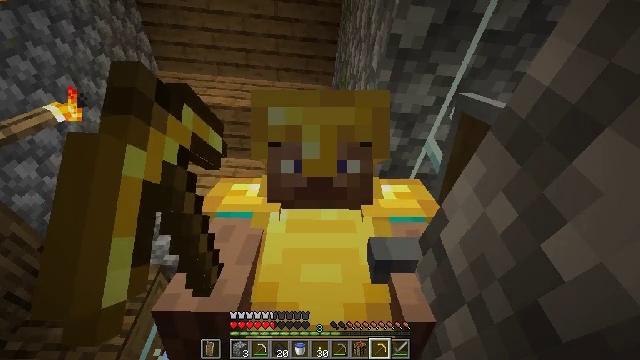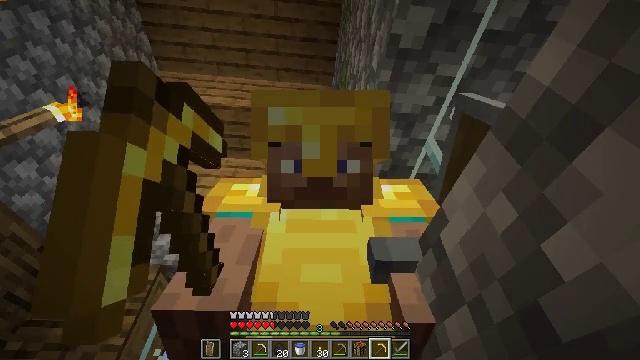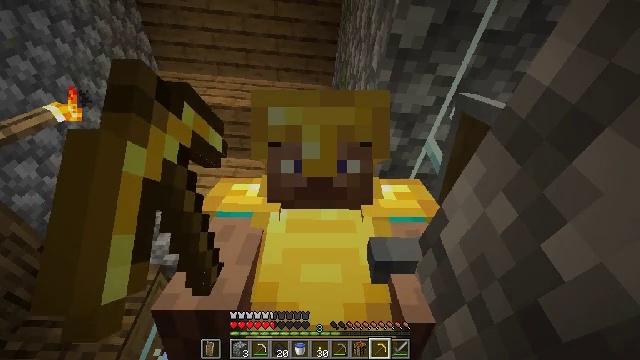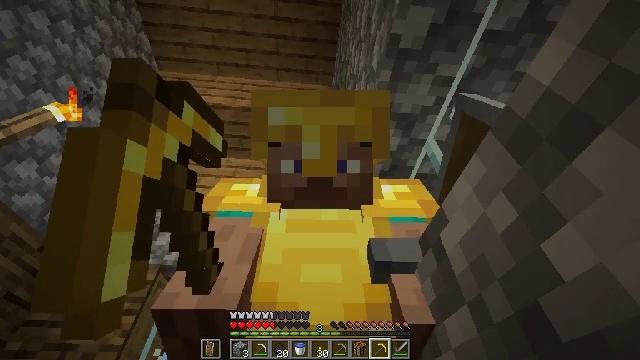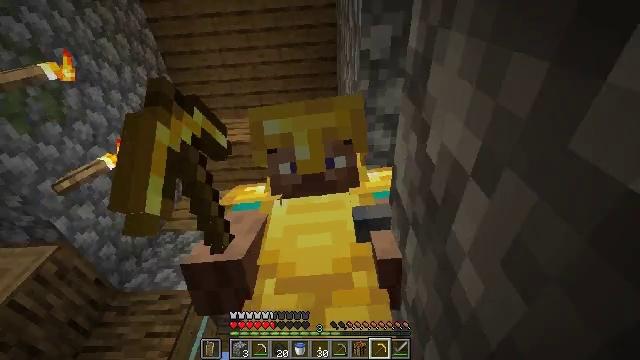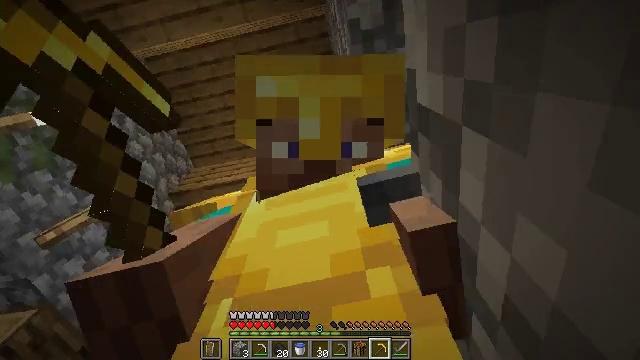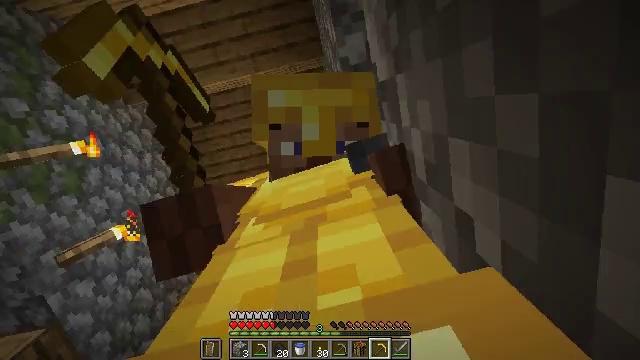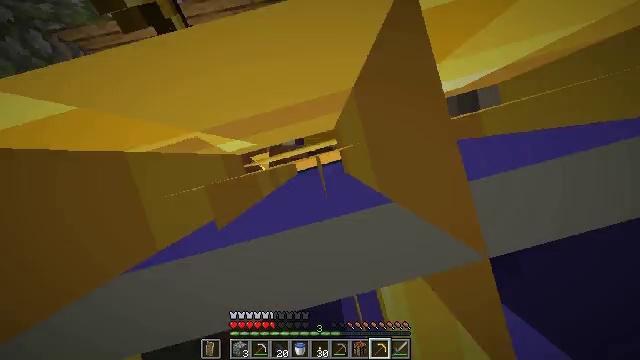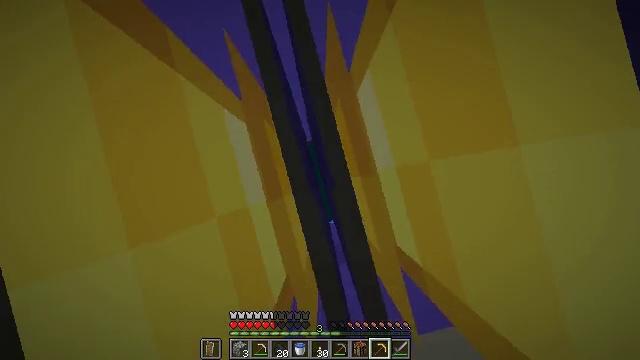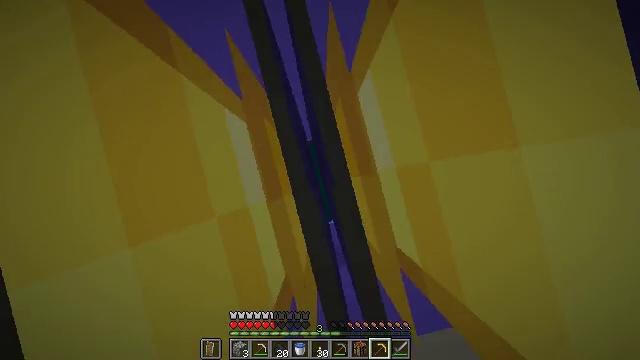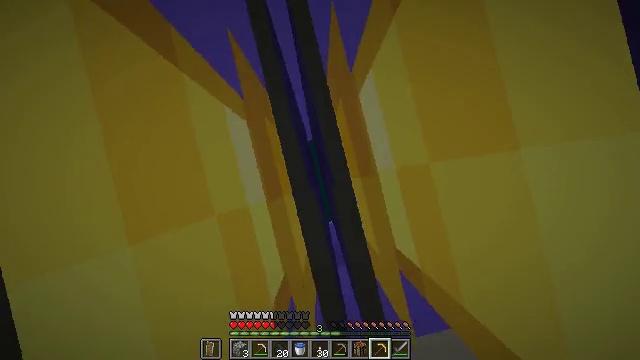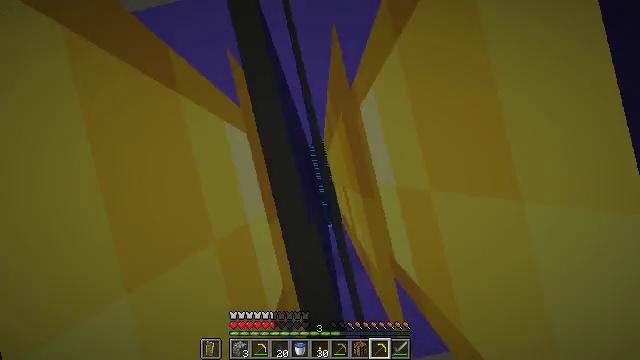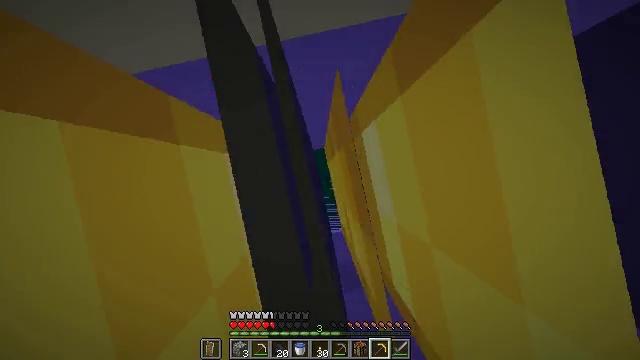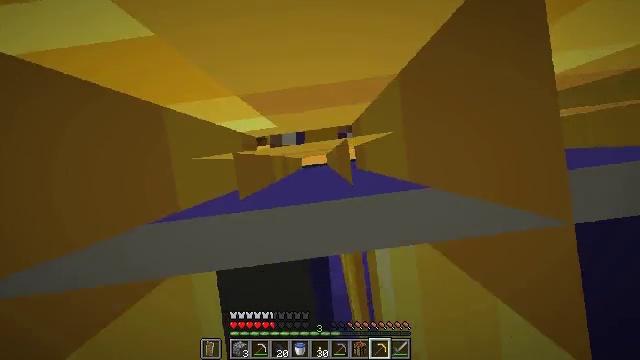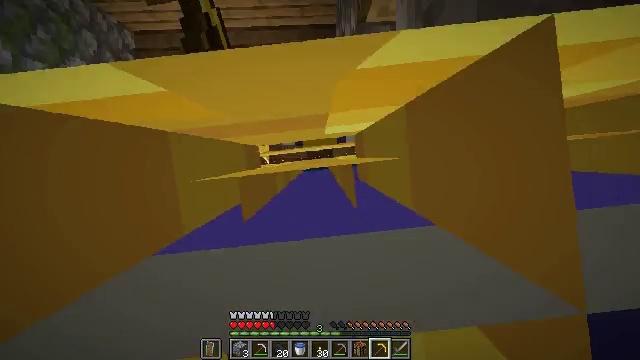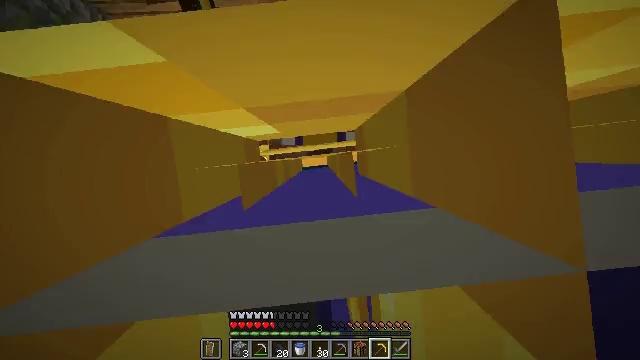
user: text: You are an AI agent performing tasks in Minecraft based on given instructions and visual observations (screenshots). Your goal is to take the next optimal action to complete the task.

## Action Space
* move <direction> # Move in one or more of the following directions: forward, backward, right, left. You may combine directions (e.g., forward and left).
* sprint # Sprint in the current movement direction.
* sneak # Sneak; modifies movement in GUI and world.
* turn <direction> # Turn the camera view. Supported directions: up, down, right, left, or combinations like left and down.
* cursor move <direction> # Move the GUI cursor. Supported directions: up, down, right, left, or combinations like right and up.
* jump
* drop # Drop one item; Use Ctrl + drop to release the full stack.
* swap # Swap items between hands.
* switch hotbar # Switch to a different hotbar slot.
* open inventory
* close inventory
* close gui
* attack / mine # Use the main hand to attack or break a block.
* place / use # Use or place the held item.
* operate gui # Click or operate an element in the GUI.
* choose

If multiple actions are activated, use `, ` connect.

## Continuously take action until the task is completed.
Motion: motion action
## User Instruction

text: Mine the grass in the plains.
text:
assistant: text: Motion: sprint
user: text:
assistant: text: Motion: sprint
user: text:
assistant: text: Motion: sprint
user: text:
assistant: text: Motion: sprint, turn left and down
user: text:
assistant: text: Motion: sprint, turn left and down
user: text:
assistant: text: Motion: sprint, turn left and down
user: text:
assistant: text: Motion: sprint, turn right and down
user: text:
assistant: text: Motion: turn down
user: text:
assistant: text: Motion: turn down
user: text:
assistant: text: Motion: no_op
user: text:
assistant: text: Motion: no_op
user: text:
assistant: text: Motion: turn right and up
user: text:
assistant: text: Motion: turn right and up
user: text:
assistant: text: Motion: turn right
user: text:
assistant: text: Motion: no_op
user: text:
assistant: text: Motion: no_op
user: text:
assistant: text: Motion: no_op
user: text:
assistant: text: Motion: no_op
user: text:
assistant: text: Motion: turn up
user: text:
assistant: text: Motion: turn left and up
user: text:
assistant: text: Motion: turn up
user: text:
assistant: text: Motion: turn up
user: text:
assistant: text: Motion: turn up
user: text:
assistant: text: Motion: turn up
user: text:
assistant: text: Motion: turn up
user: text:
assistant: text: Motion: turn up
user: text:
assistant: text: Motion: turn up
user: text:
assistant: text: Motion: turn up
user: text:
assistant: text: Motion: turn up
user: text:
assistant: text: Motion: no_op